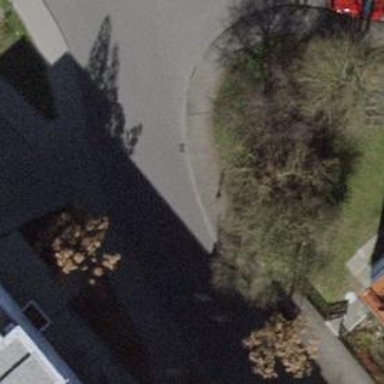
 and parking available on the right side of the street."